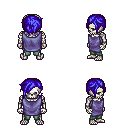
a pixel art fantasy rpg character, male body template, skeleton, chain tabard jacket, teal pants, blue pixie cut hairstyle, four views (front, back, left, right), 2x2 character sprite sheet, small pixel art, hard edges, no anti-aliasing